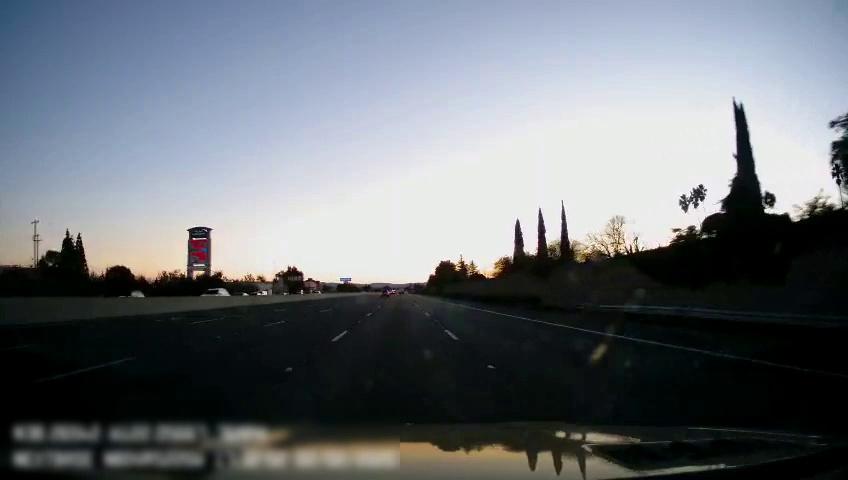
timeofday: Day
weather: Sunny
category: Drivable Space
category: Vehicles | SUV
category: Vehicles | SUV
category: Vehicles | Car
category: Vehicles | Car
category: Lanes | Current Lane
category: Lanes | Alternate Lane
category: Lanes | Alternate Lane
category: Lanes | Current Lane
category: Lanes | Alternate Lane
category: Lanes | Alternate Lane